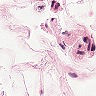
Metastatic tissue present: no